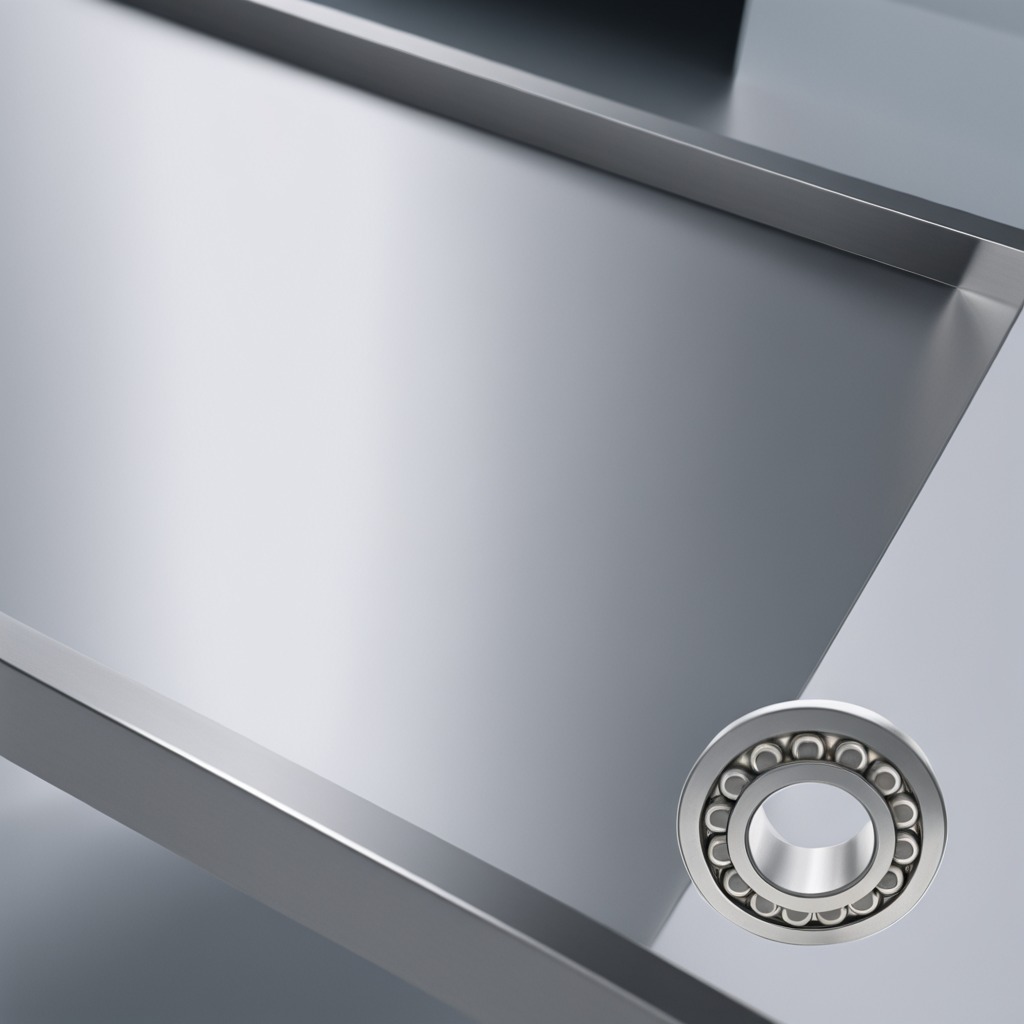
A metal ball bearing is lying on the stainless steel table.